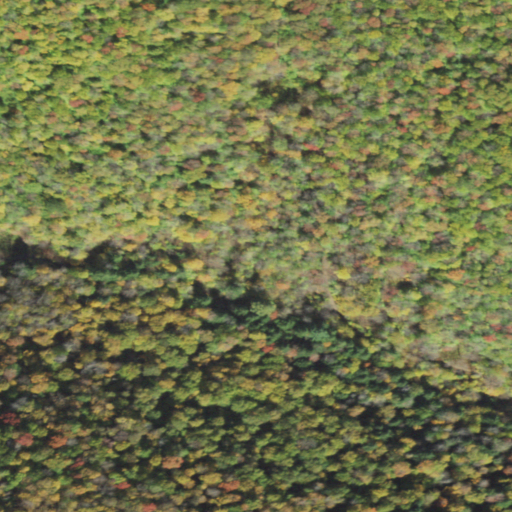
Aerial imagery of valley in Pennsylvania named Reese Hollow containing deciduous forest and mixed forest